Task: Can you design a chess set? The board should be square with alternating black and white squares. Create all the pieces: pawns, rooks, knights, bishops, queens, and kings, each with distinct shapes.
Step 5545:
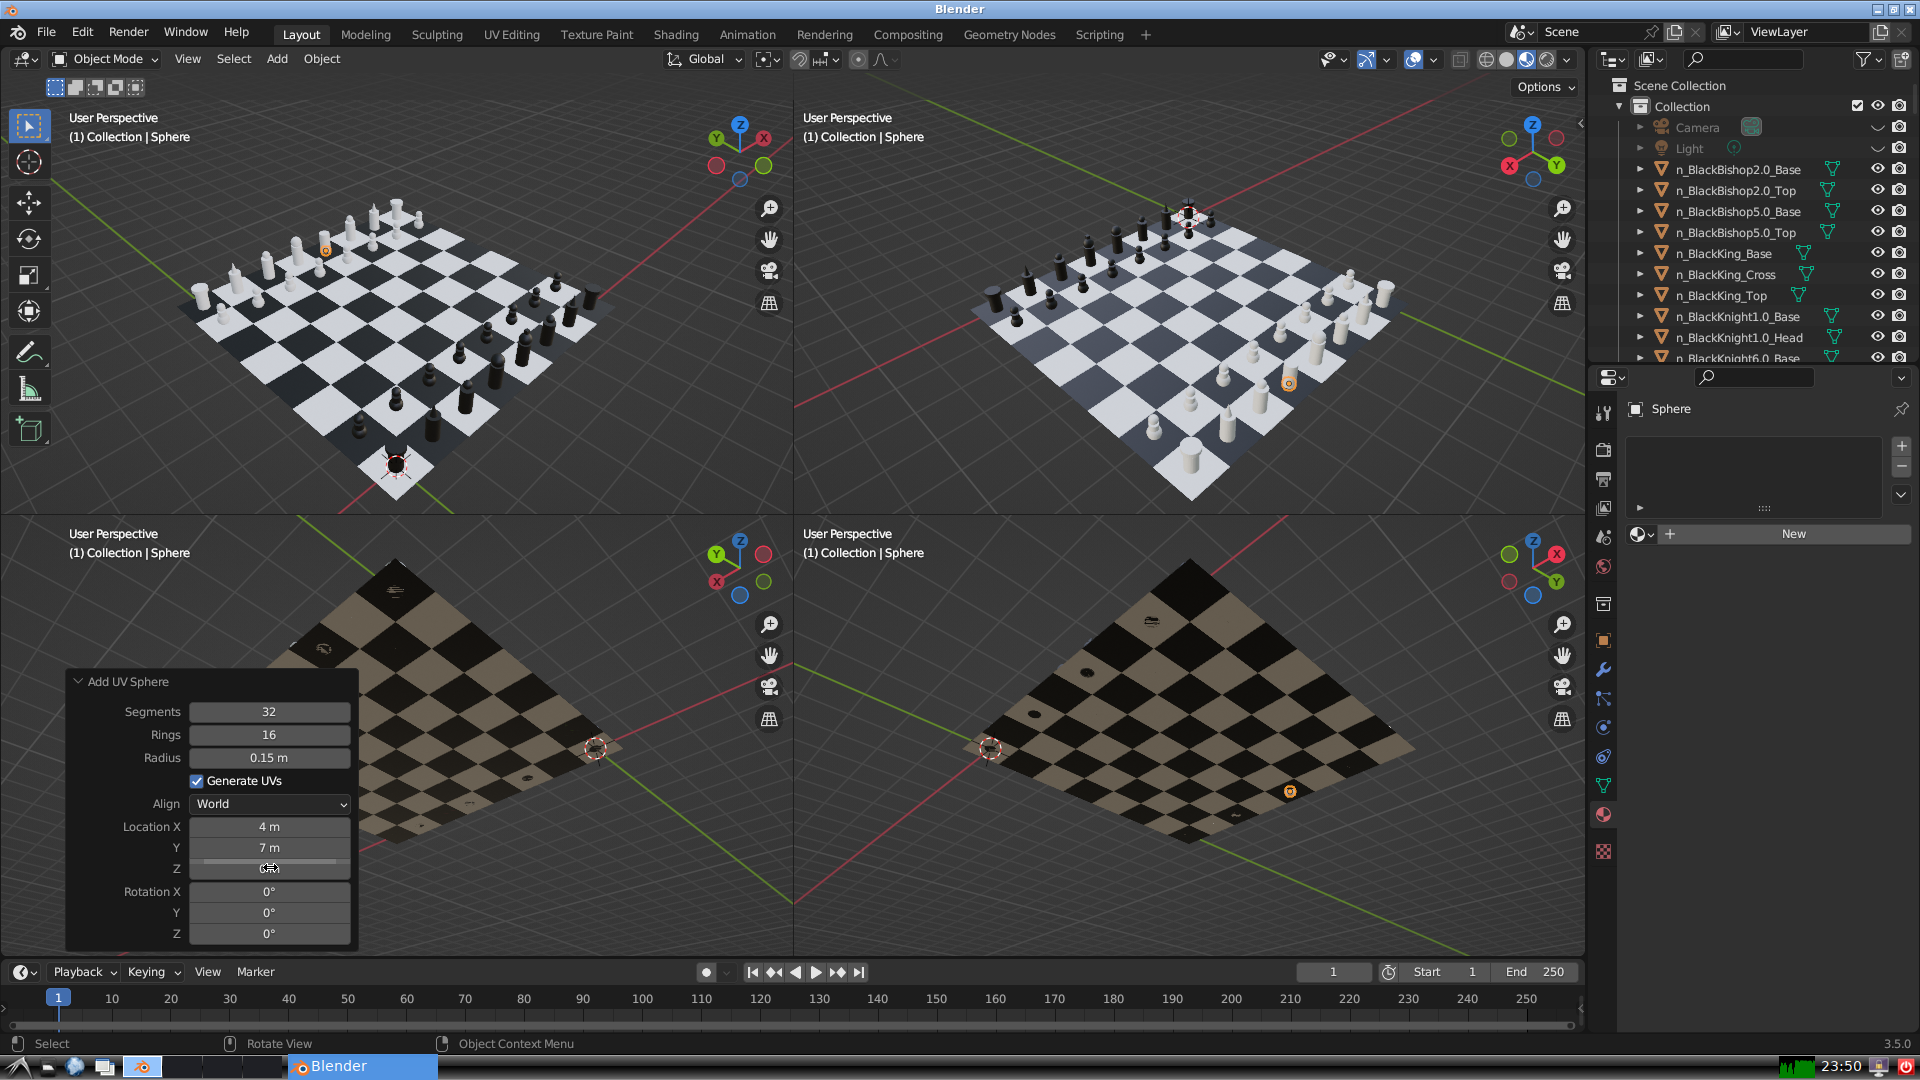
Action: click: no